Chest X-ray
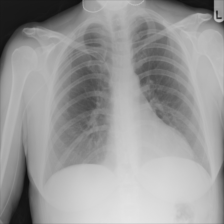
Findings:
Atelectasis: negative
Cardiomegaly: negative
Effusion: negative
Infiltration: negative
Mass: negative
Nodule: negative
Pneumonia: negative
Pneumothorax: negative
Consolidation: negative
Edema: negative
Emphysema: negative
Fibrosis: negative
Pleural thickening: negative
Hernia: negative